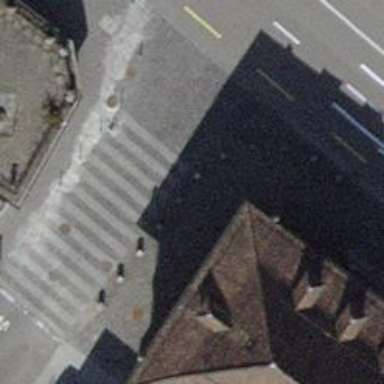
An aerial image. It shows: Bollard barrier.